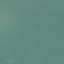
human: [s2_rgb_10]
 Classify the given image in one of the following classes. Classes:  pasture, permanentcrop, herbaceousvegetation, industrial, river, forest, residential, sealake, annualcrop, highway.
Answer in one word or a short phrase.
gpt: SeaLake